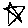
Label: star